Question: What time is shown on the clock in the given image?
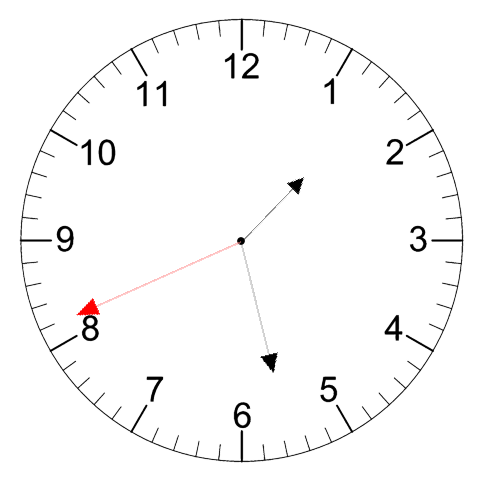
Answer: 01:27:41